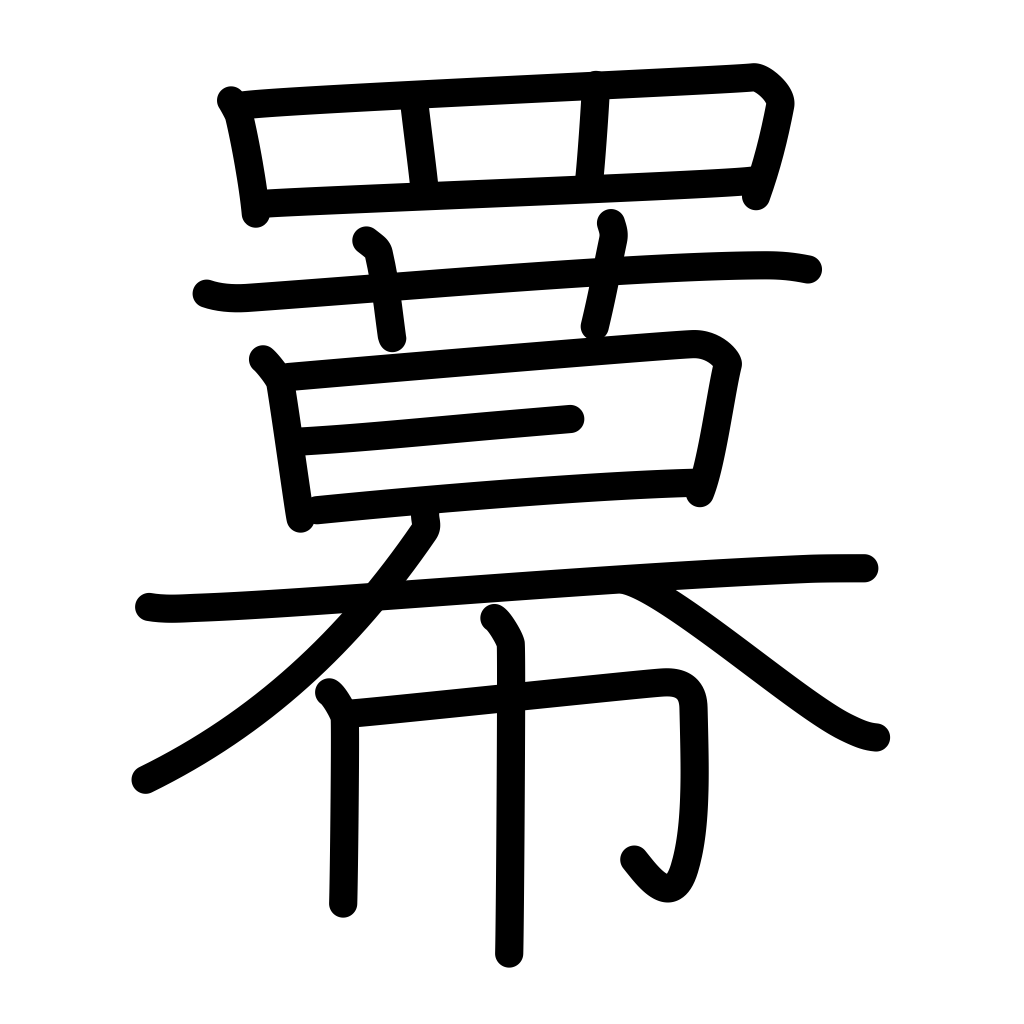
Meaning: power, exponent